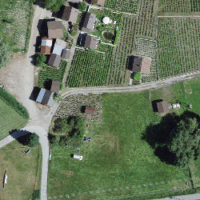
EUNIS habitat code: 24
Species observed at this site:
Polyommatus icarus